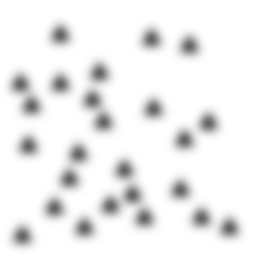
Squares: 0
Triangles: 25
Stars: 0
Total shapes: 25